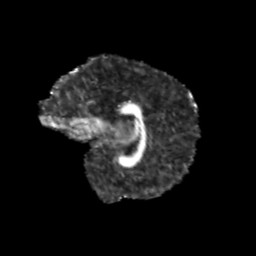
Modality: FA
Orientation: sagittal
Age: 12
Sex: female
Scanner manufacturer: siemens
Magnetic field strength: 3 T
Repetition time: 3.8 s
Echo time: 0.07 s